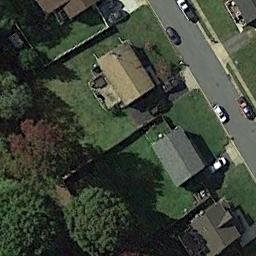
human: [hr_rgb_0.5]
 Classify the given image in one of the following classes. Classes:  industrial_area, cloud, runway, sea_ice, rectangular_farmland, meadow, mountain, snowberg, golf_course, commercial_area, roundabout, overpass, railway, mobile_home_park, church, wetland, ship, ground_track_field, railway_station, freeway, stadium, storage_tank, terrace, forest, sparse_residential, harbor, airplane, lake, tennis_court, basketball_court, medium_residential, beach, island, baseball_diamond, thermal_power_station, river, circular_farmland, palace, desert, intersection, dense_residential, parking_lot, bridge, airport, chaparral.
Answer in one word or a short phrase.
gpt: medium_residential